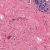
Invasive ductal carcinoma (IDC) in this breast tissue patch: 0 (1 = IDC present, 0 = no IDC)